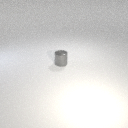
small gray metal cylinder